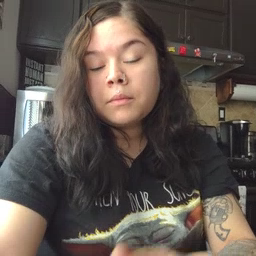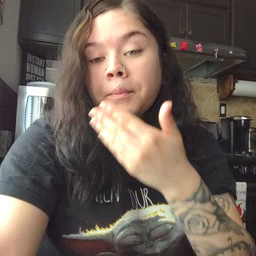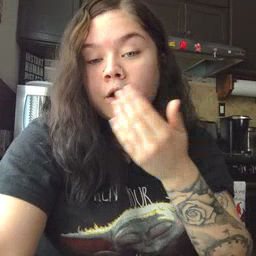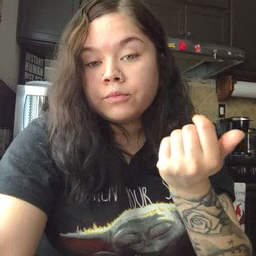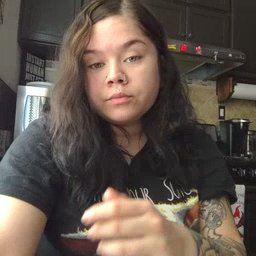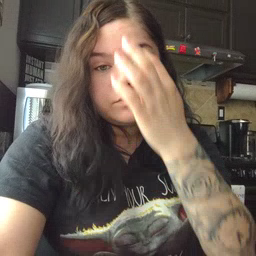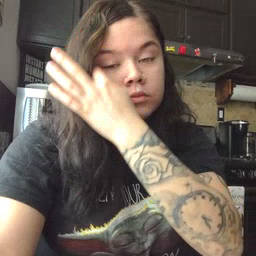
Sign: better